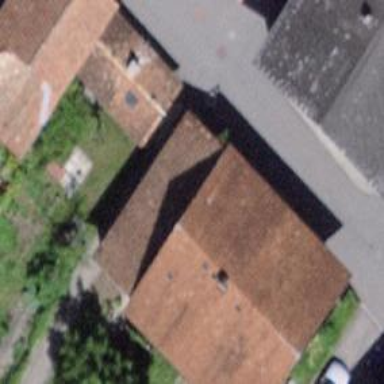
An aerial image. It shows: Farm building.